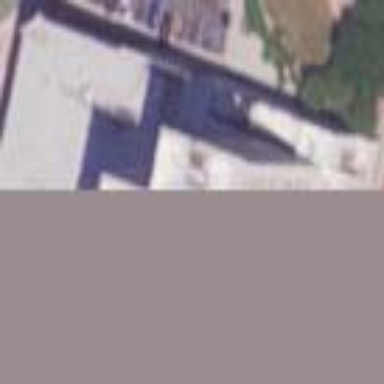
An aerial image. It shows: Commercial building.